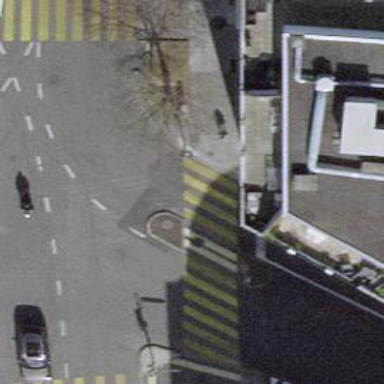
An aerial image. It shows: Crossing with traffic signals and central island.